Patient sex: M
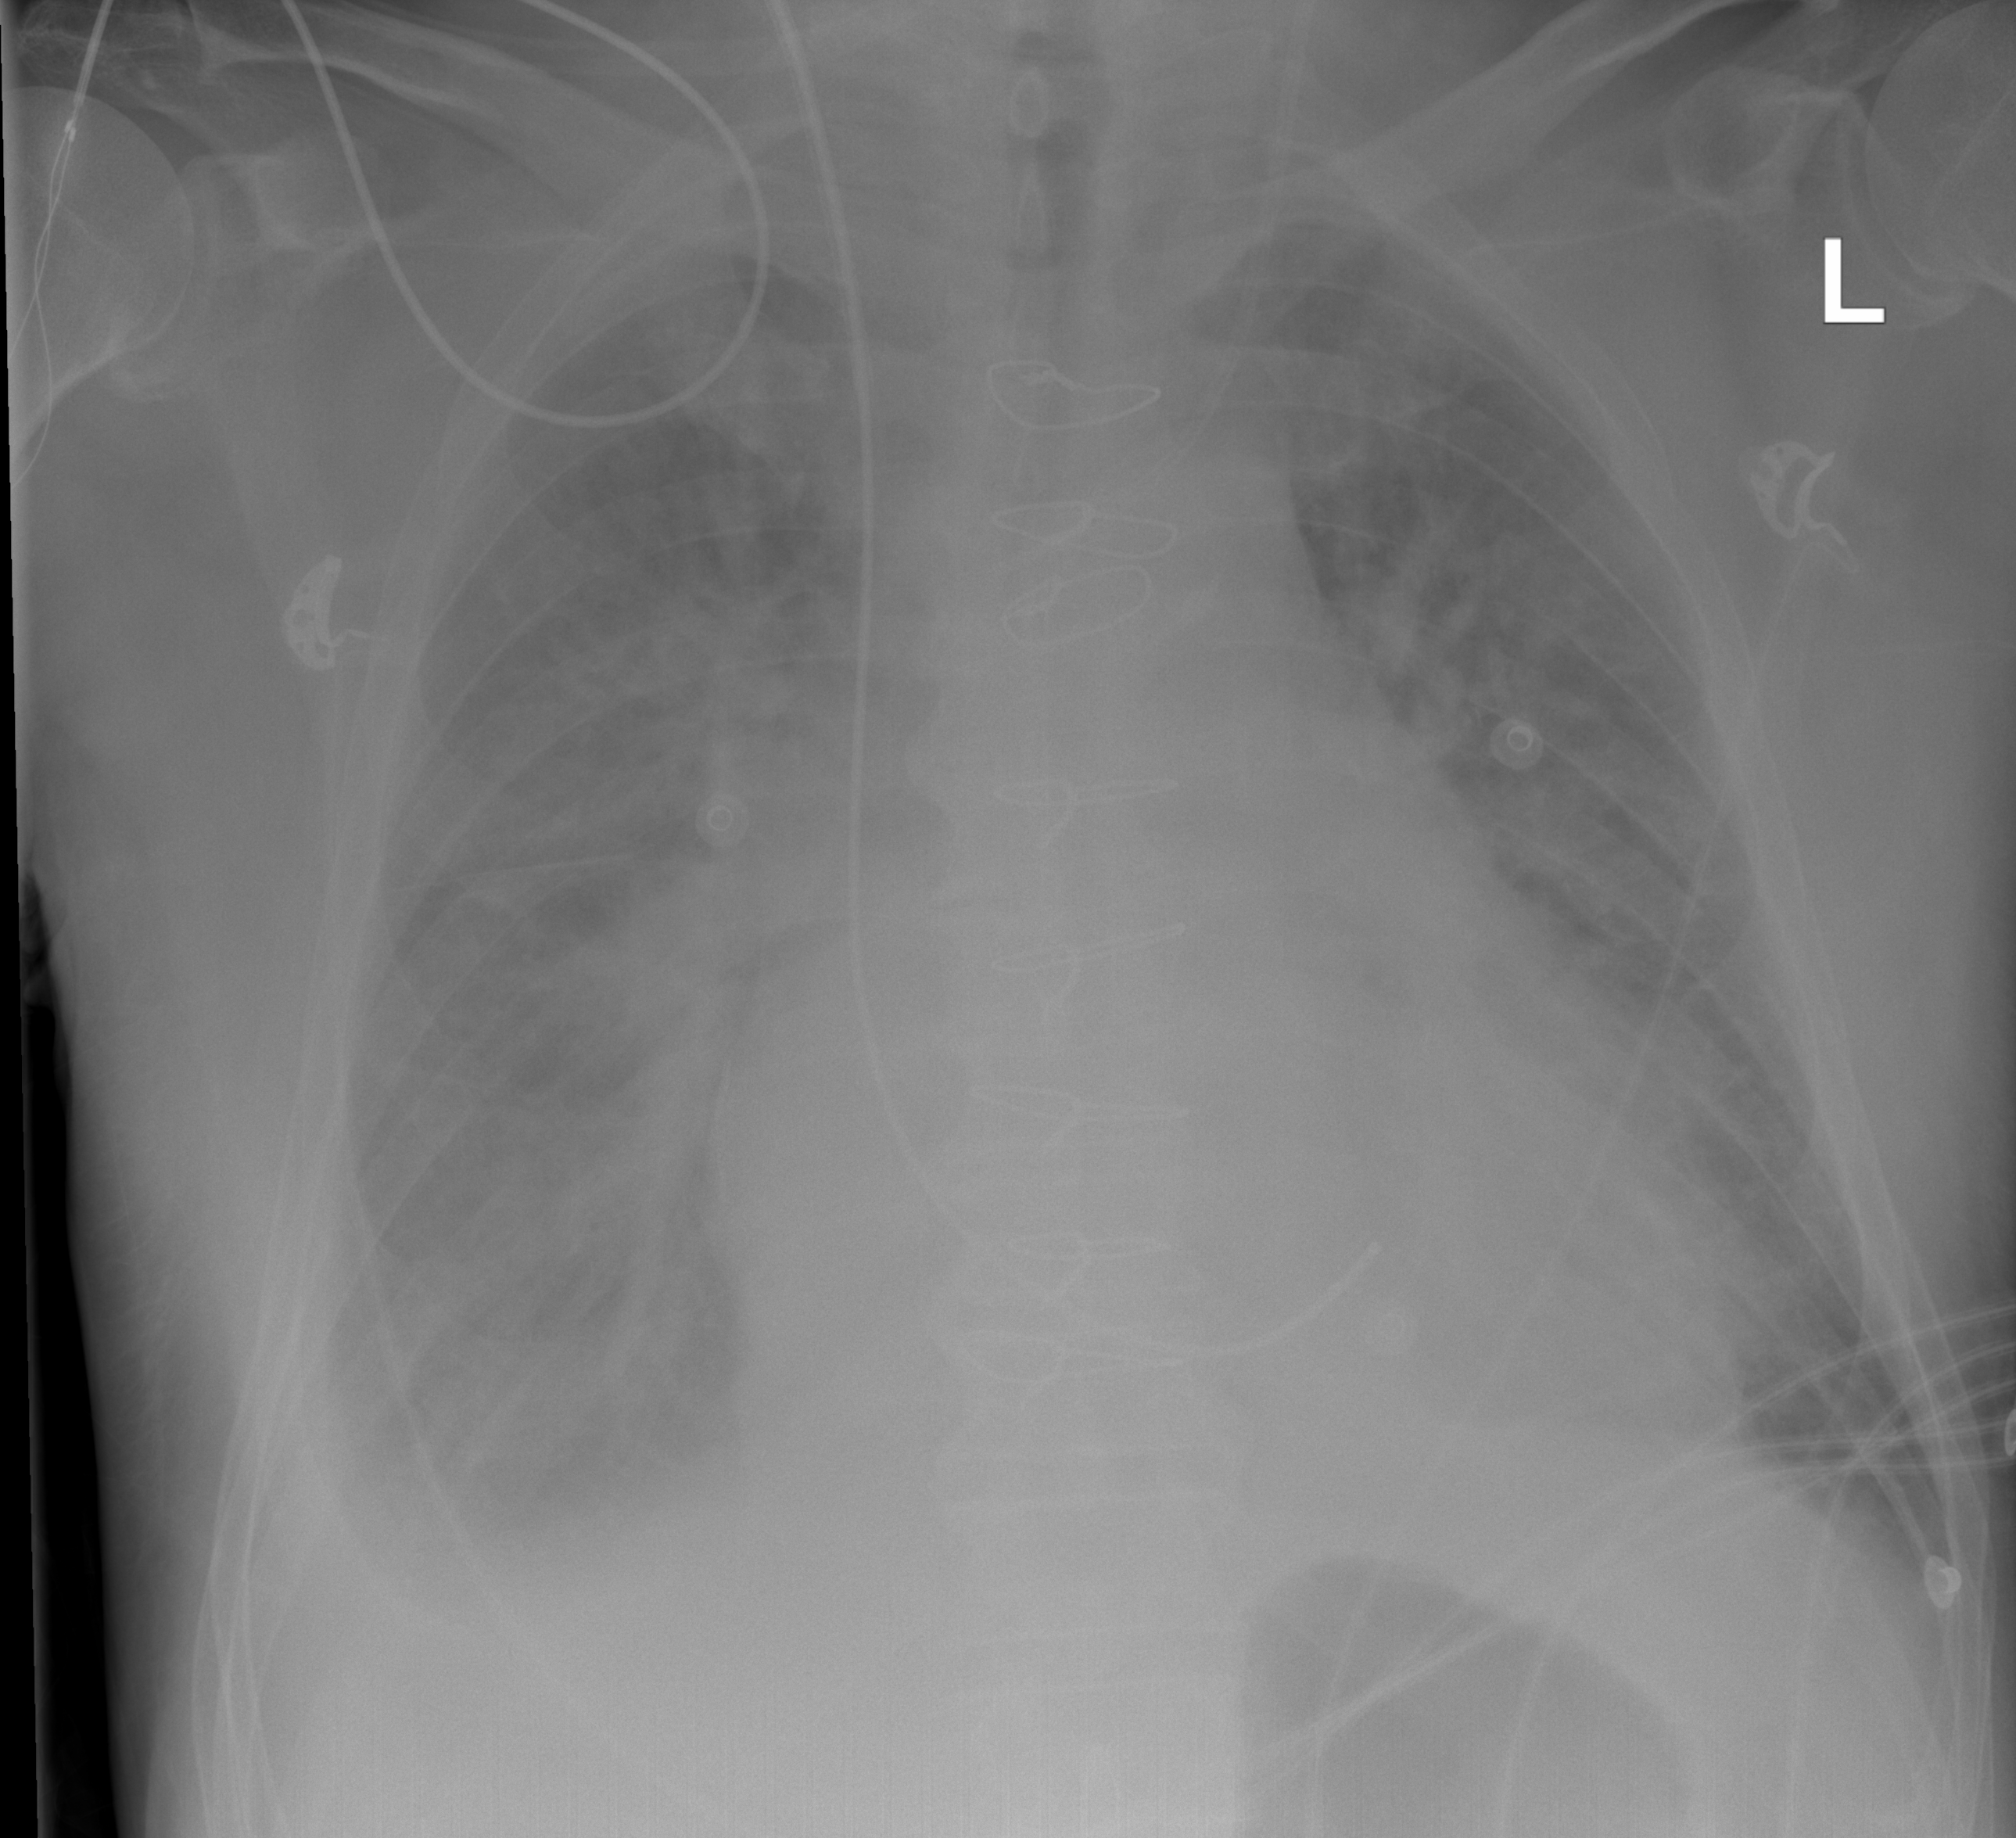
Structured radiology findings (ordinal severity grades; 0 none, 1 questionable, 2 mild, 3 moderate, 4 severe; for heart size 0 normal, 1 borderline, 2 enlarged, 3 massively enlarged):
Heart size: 2
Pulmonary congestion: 2
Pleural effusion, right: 2
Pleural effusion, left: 0
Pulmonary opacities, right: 2
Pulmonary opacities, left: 2
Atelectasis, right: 2
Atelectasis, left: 2